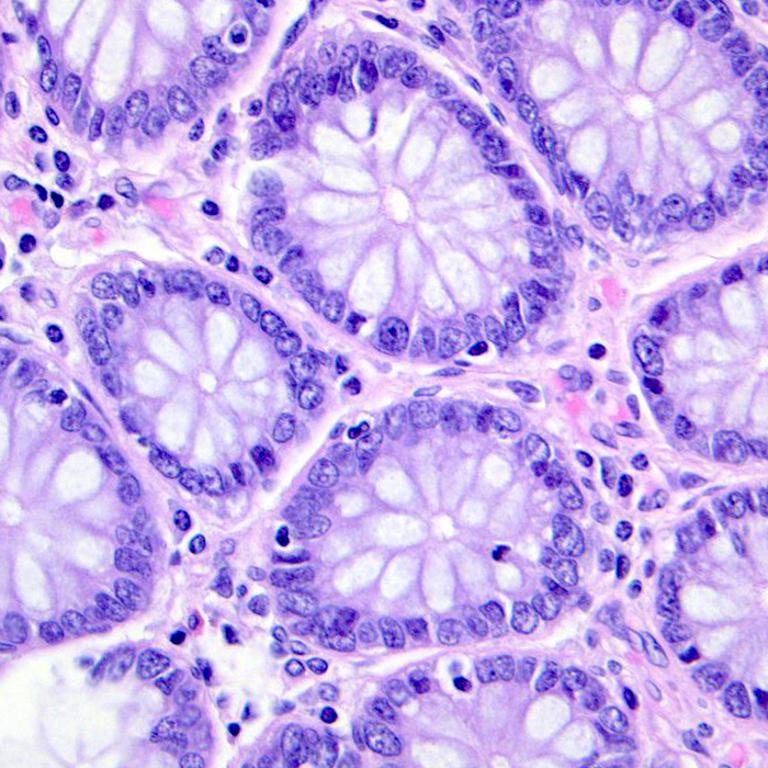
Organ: colon
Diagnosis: benign